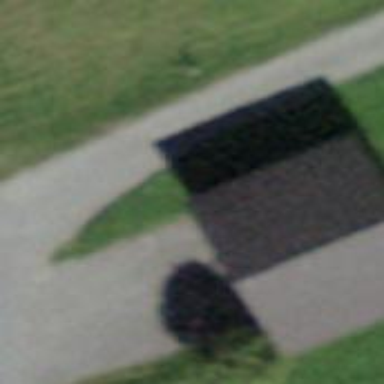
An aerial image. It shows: View of roof of building.